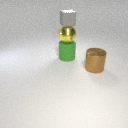
small gray rubber cube above large green rubber cylinder